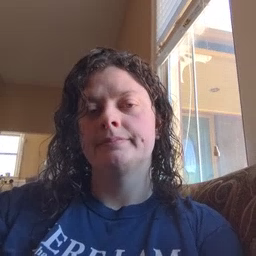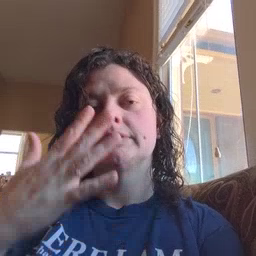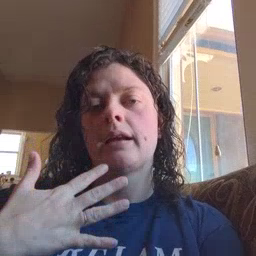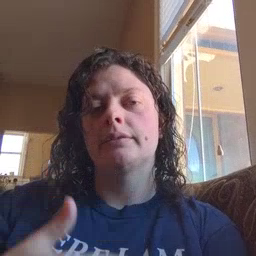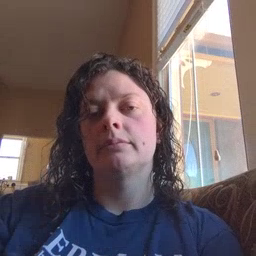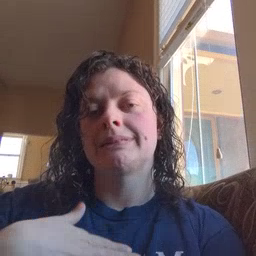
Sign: sad